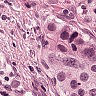
Metastatic tissue present: yes